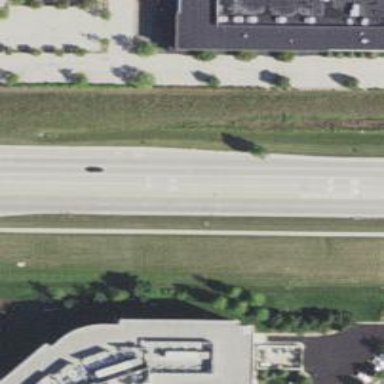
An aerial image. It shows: Primary road with asphalt surface.